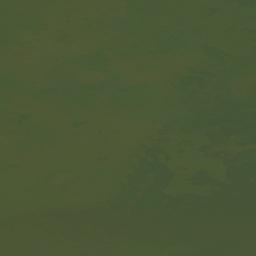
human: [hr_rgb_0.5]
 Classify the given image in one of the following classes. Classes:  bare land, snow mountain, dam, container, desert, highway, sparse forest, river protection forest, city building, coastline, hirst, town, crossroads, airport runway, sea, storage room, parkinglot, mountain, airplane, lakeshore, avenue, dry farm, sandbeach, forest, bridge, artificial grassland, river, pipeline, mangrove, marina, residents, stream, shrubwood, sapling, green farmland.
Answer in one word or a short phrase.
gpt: sea